Question: I've noticed that emojis in my app have stopped displaying properly on a UIWebView in iOS 5.
All characters are encoded for HTML when they are displayed and the output HTML is:
'''
<p>Emoji (iOS 4): &#55357;&#56850;</p>
'''
This UTF-8 encoded HTML is rendered correctly in a UIWebView in iOS 4, but not in 5:

I understand there have been some changes in iOS 5 with regards to emoji, but the emoji character that has been encoded into &#55357;&#56850; was generated on iOS 5, so the 2 byte characters should be correct. No other changes have taken place to the code so it's definitely something introduced with iOS 5.
Any advice would be much appreciated and I'll happily provide more information if required. Thanks.
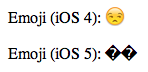
Answer: I've had a <URL>:
> The HTML parser in iOS 5 and Safari 5.1 has changed, and character references in the range 0xD800..0xDFFF (55296..57343) are treated as parsing errors and produce an object replacement character (which is typically rendered as a diamond with a question mark). This change in behaviour is consistent with what HTML5 specifies. This means that you can no longer encode characters using surrogate pair character references.A relatively simple solution is to use a single character reference instead of a surrogate pair. In your example, instead of (0xD83D, 0xDE12), use 0x1F612. You can use either hex or decimal:> &#x1f612; or &#128530;
This explains the reason for the problem. I however, worked around the issue by only encoding a smaller subset of characters as the HTML document is in unicode.